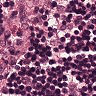
Metastatic tissue present: no